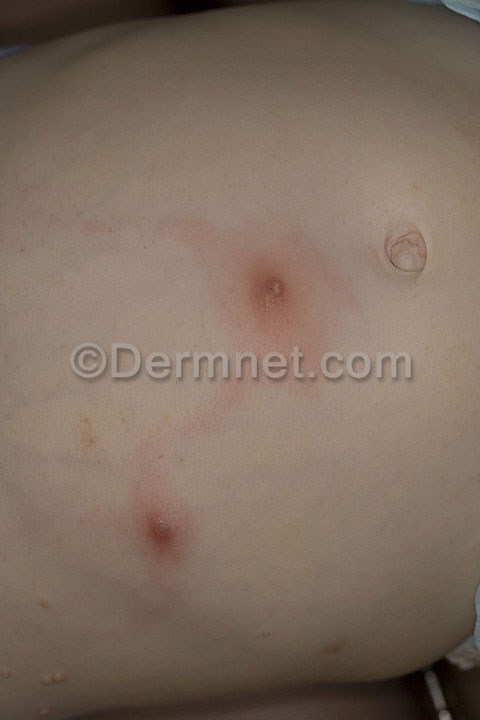
Disease: Cellulitis Impetigo and other Bacterial Infections